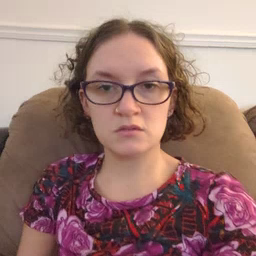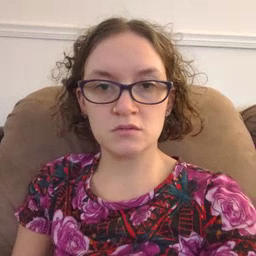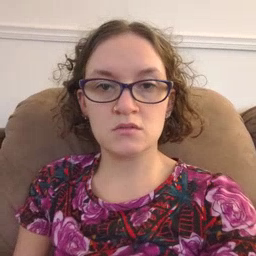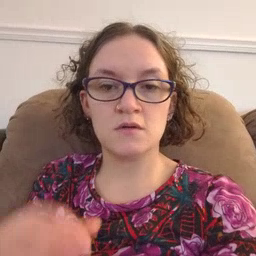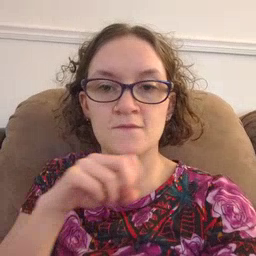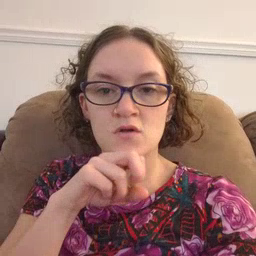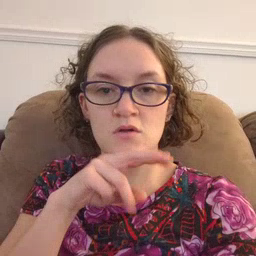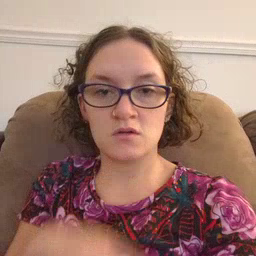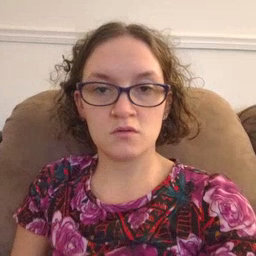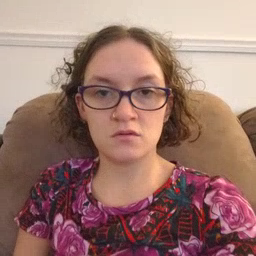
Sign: frog